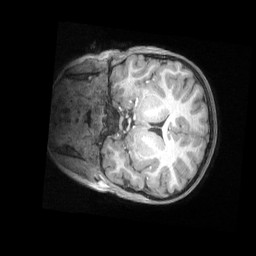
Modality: T1w
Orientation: coronal
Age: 8
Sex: male
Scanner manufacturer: siemens
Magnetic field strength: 3 T
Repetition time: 2.53 s
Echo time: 0.00164 s